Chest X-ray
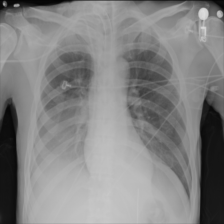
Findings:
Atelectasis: negative
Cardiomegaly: negative
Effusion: positive
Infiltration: negative
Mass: negative
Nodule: negative
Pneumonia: negative
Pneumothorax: negative
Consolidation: negative
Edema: negative
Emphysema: negative
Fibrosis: negative
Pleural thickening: negative
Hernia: negative